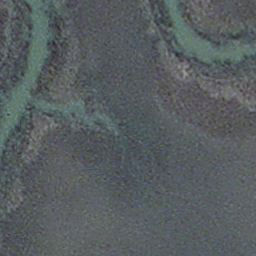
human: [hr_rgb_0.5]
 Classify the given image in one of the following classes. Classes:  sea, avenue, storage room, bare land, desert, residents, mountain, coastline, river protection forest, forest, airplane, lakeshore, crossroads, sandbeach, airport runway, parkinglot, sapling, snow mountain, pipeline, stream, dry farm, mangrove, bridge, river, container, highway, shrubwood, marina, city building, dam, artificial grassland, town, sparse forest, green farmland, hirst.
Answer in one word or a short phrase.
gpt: stream